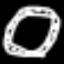
Label: donut